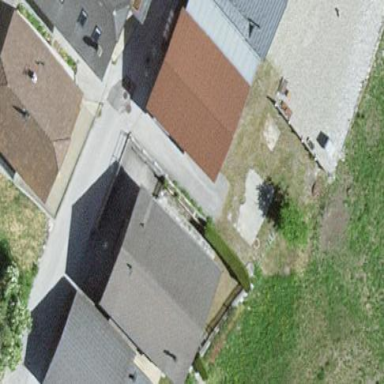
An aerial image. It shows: Simple house.